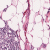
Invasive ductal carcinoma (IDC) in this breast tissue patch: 1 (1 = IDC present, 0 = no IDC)